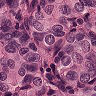
Metastatic tissue present: yes